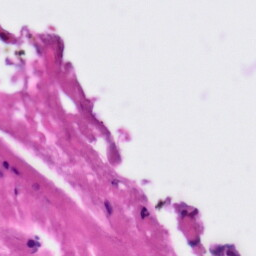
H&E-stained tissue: Tonsil